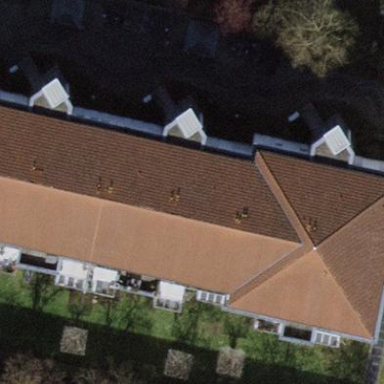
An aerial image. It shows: Hipped roof on apartment building.